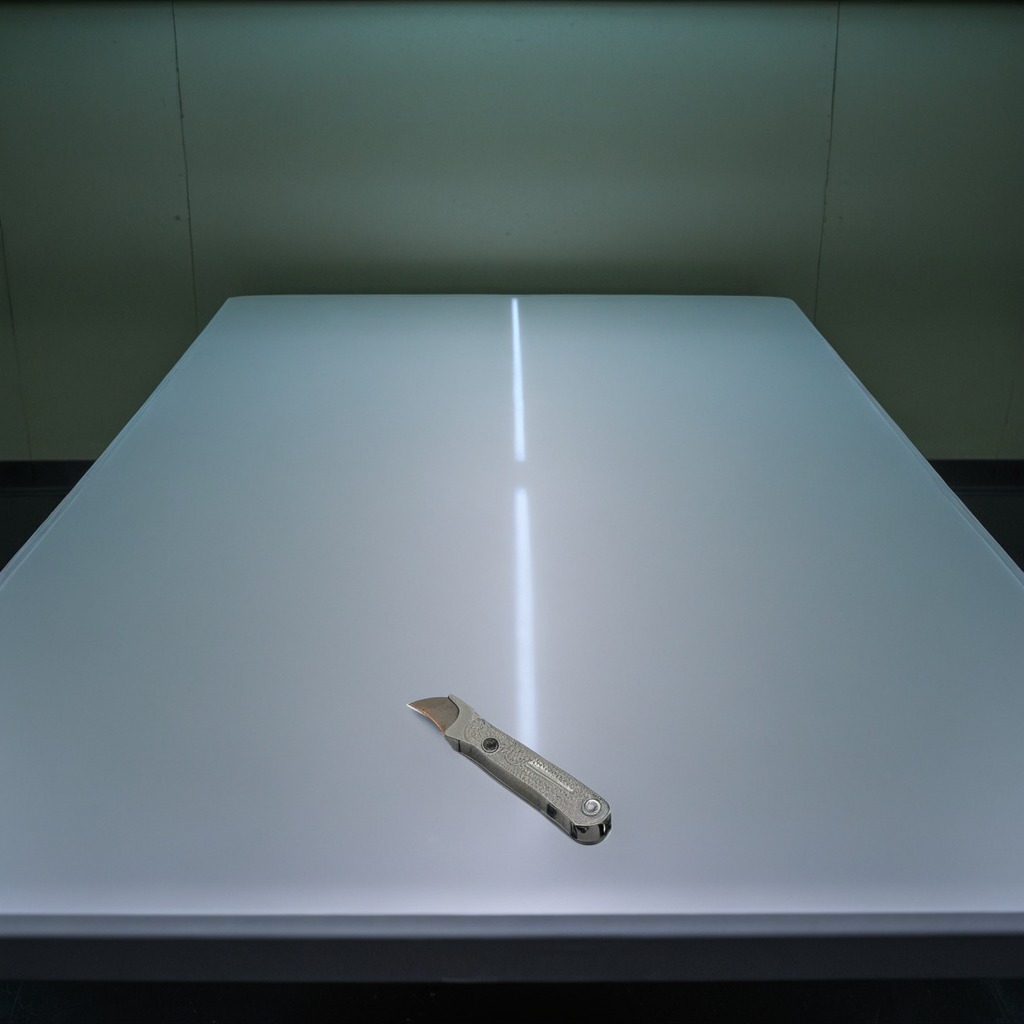
A utility knife is lying on the table.